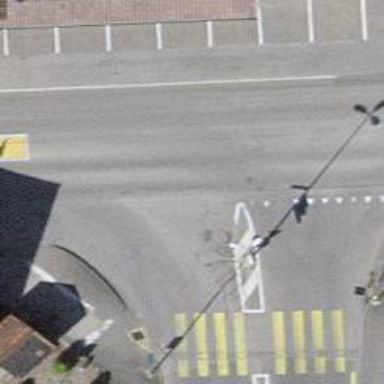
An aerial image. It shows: Zebra crossing with traffic signals. The crossing is marked by traffic lights.